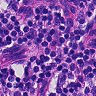
Metastatic tissue present: no